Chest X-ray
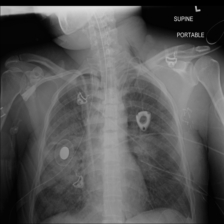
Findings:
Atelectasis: negative
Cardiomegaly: negative
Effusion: positive
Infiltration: positive
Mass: negative
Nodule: negative
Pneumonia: negative
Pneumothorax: negative
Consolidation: negative
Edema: negative
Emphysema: positive
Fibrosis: negative
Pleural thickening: negative
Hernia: negative